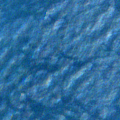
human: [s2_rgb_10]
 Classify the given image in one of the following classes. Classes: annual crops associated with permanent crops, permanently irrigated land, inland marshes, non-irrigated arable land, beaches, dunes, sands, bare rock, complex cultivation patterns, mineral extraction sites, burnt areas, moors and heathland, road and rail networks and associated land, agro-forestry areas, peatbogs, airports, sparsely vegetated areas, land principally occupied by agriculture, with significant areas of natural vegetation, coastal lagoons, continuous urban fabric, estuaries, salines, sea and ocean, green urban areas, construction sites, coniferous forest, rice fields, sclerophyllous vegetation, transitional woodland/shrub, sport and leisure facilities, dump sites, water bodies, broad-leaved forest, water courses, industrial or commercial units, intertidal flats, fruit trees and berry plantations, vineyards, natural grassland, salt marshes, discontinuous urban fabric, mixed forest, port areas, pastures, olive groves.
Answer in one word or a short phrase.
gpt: sea and ocean